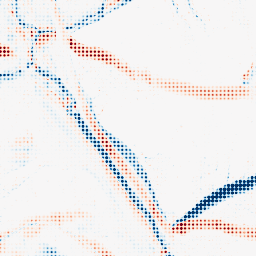
Category: morphological
Decomposition family: morphological_ellipse
Decomposition parameters: operation: average
width: 20
height: 5
Upsampling method: sinc_hamming
Upsampling parameters: scale: 8
kernel_size: 4
Upsampling scale: 8